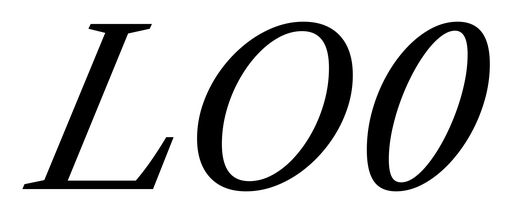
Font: LibreCaslonText-Italic_Italic